Interaction volume radius: 5 \u00c5
Interaction volume height: 10 \u00c5
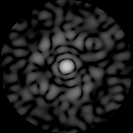
Disorder parameter: 0.8058